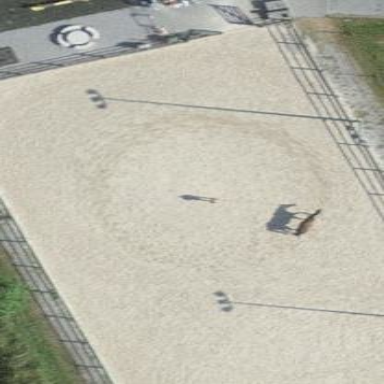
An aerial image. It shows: Leisure land designated for horse riding.